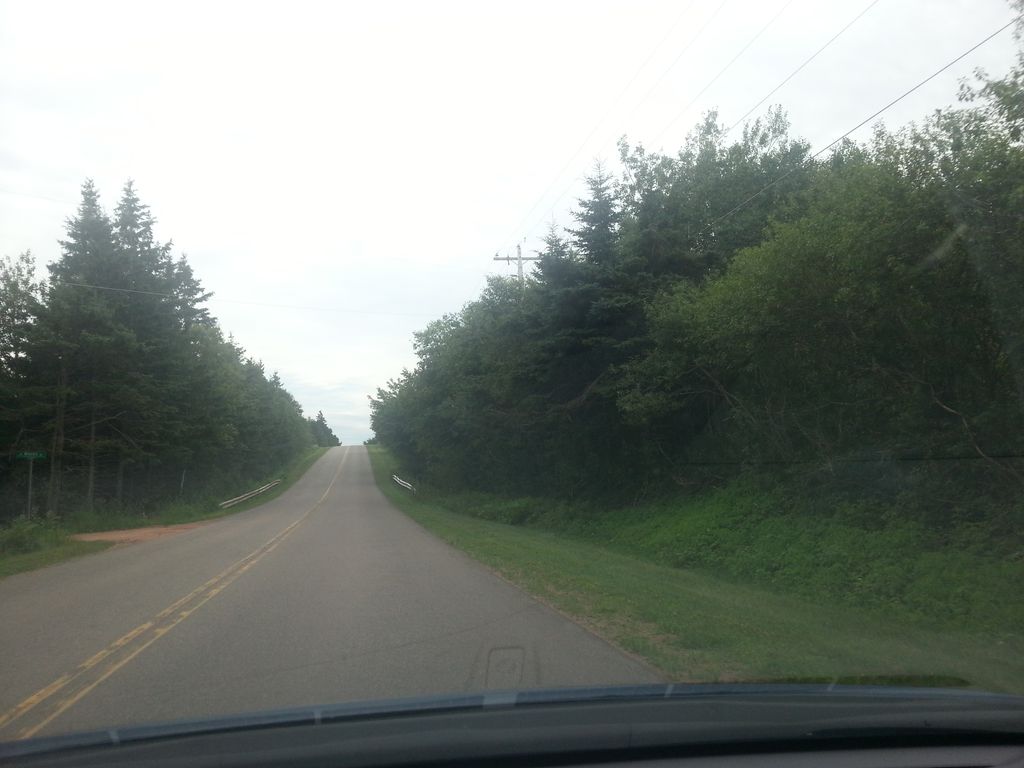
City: charlottetown